Question: I have created an android app. In that I am generating randomly 10 'Latitude' and 10 'Logitude'. (and 10 names given to each marker) and displaying it on 'GoogleMap'
But, now I want to put a radar on the map which gives a direction.. and accordingly I want to show which person is in which direction..
Please check the image, I want to show something like this.

Any Help??
Thank You...
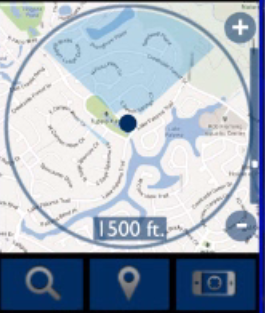
Answer: Ok, so for start you can try detect the direction. To do that look over this question&answer and try to do this: <URL> . In this way you can know where the user is looking at. After that maybe you could have an png image that you could draw over the map headed to the direction calculated like in the link I just posted.